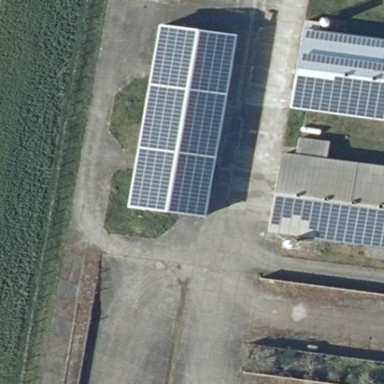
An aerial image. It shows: Small solar photovoltaic panel generator inside building.